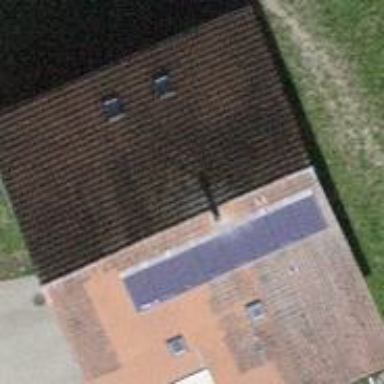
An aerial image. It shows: Solar power generator with photovoltaic panels.